Question: I have an array which is inside some object.How can I bind object to the combobox list .
'''
<select name="select-native-5" id="cmbDty"></select>
'''
and my array object;

here is the how I get the object array,
'''
$("#select-native-11").change(function () {
var dd = $("#select-native-11").val();
$.ajax({
type: "POST",
url: "MasaSiparis.aspx/AltMenuGetir2",
data: "{'p':'" + dd + "'}",
dataType: "json",
contentType: "application/json; charset=utf-8",
success: function (data) {
alert(data.d);
$.each(data.d, function (val, text) {
alert(val);
//I need to put here
});
});
},
error: function () { alert('HATA');}
});
});
'''
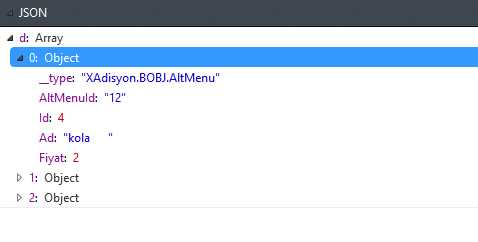
Answer: here is the solution ;
'''
$.ajax({
type: "POST",
url: "MasaSiparis.aspx/AltMenuGetir2",
data: "{'p':'" + dd + "'}",
dataType: "json",
contentType: "application/json; charset=utf-8",
success: function (data) {
var x = document.getElementById("select-native-5");
for (var i = 0; i < data.d.length; i++) {
//alert(data.d[i]); //"aa", "bb"
var option = document.createElement("option");
for (var key in data.d[i]) {
alert(key + ': ' + data.d[i][key]);
if (key == "AltMenuId") {
option.value = data.d[i][key];
}
if (key == "Ad") {
option.text = data.d[i][key];
}
}
x.add(option);
}
},
error: function () { alert('HATA'); }
});
'''
*key point is loop throug properly